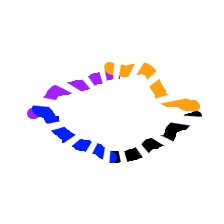
Shape: rhombus